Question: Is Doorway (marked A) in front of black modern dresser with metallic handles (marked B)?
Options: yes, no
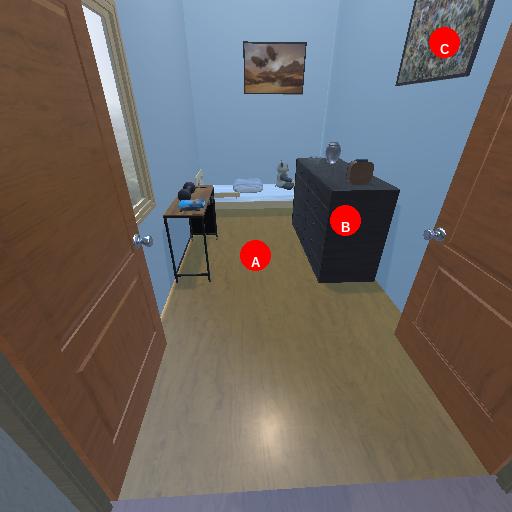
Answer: yes